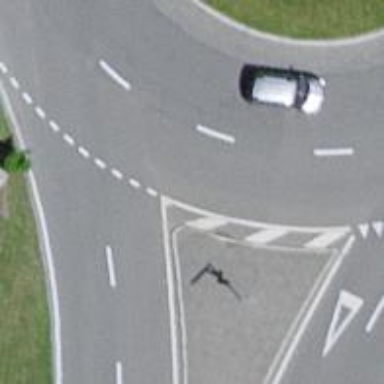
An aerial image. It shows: Secondary road with asphalt surface and no sidewalk.